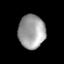
Tissue: prostate
Cell type: T cells
Senescence score: 0.2606
Nuclear area (px): 873
Mean DAPI intensity: 160.253